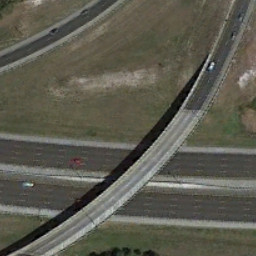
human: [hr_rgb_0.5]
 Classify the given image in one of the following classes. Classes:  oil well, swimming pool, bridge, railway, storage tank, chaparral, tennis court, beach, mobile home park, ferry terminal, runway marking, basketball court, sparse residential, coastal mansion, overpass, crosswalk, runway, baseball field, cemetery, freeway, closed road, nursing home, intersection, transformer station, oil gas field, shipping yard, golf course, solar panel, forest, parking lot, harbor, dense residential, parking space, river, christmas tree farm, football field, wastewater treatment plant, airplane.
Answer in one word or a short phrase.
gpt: overpass